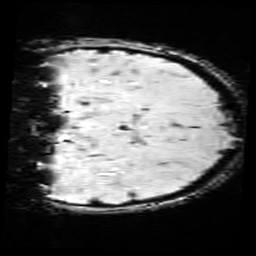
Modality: SWI
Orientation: coronal
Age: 11
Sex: female
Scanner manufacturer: siemens
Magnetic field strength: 3 T
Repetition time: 0.027 s
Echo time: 0.02 s